Question: I have a two UIViews filled with UIButtons. I want to only allow one button to accept touches at a time PER UIView. That is to say I want multitouch working if you have one finger in each group of buttons but not if you have both fingers in the same group.
Of course exclusiveTouch set on the buttons makes sure only one button at a time is touched but it does it for the entire window. Is there a way to only allow one touch per UIView instead of the entire window?
So to give a better understand of the desired function. I want a user to be able to select a red and blue card using multitouch. Easy. BUT I don't want them to be able to select two red cards or anything like that. Problem is if I turn on exclusiveTouch on the cards only one card in the WHOLE WINDOW can be selected at a time. The desired functionality is to have exclusiveTouch only operate PER UIVIEW which each set of cards is wrapped in its own UIView already.
Just wanted to throw in that I am trying to find a solution that DOESN'T involve subclassing or otherwise overriding UIView's touch controllers. That is a last resort.

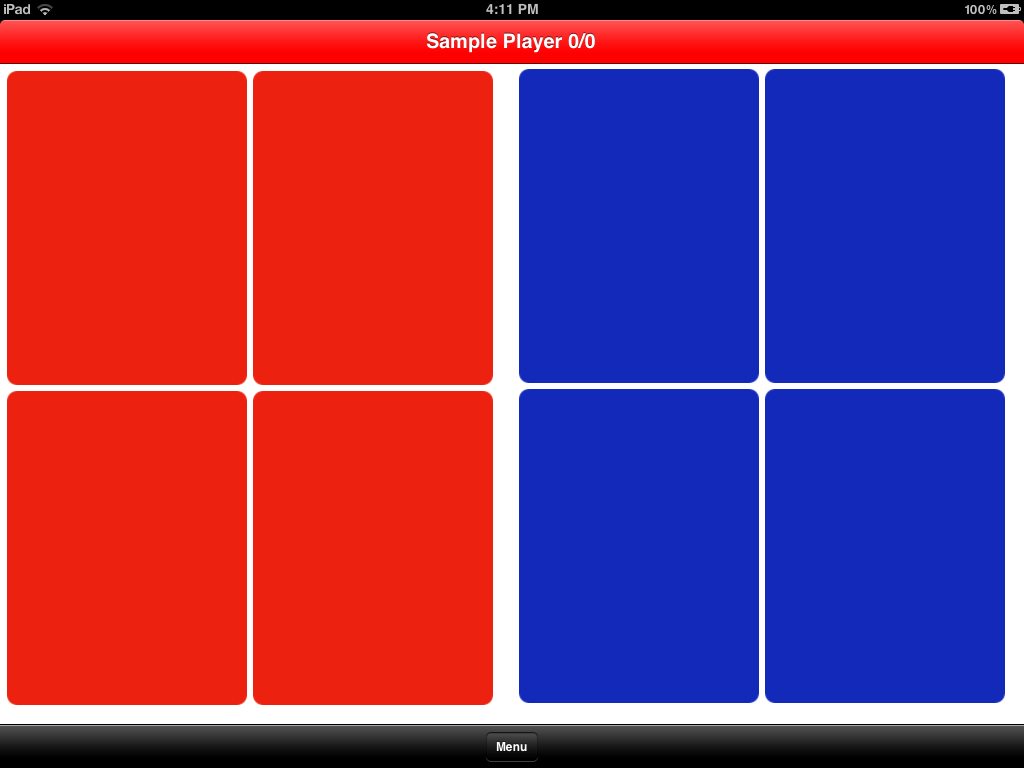
Answer: When touching down one of your buttons, you may set 'userInteractionEnabled' property of another button to 'NO' and set it back to 'YES' while touching up.
Sorry, I was an idiot.
...
Finally I got back to XCode. This code works (if I understood your aim correctly):
'''
@interface ViewController : UIViewController {
NSMutableArray *leftButtonsArray;
NSMutableArray *rightButtonsArray;
}
@end
'''
//
'''
@implementation ViewController
#pragma mark - Objects Processing
- (void)buttonDownAct:(UIButton *)sender {
sender.backgroundColor = [UIColor greenColor];
NSArray *targetArray = nil;
if ([leftButtonsArray indexOfObject:sender] == NSNotFound)
targetArray = rightButtonsArray;
else
targetArray = leftButtonsArray;
for (UIButton *button in targetArray)
if (button != sender)
button.userInteractionEnabled = NO;
}
- (void)buttonUpAct:(UIButton *)sender {
NSArray *targetArray = nil;
if ([leftButtonsArray indexOfObject:sender] == NSNotFound) {
targetArray = rightButtonsArray;
sender.backgroundColor = [UIColor blueColor];
}
else {
targetArray = leftButtonsArray;
sender.backgroundColor = [UIColor redColor];
}
for (UIButton *button in targetArray)
button.userInteractionEnabled = YES;
}
#pragma mark - View lifecycle
- (void)loadView {
leftButtonsArray = [[NSMutableArray alloc] init];
rightButtonsArray = [[NSMutableArray alloc] init];
self.view = [[UIView alloc] initWithFrame:[[UIScreen mainScreen] applicationFrame]];
self.view.backgroundColor = [UIColor whiteColor];
float desiredWidth = self.view.frame.size.width / 4, desiredHeight = self.view.frame.size.height / 2;
for (int i = 0; i < 4; i++) {
UIButton *button = [UIButton buttonWithType:UIButtonTypeCustom];
button.frame = CGRectInset(CGRectMake(desiredWidth * (i % 2), desiredHeight * (i / 2), desiredWidth, desiredHeight), 10, 10);
[button setBackgroundColor:[UIColor redColor]];
[button addTarget:self action:@selector(buttonDownAct:) forControlEvents:UIControlEventTouchDown];
[button addTarget:self action:@selector(buttonUpAct:) forControlEvents:UIControlEventTouchUpInside | UIControlEventTouchUpOutside];
[self.view addSubview:button];
[leftButtonsArray addObject:button];
}
for (int i = 0; i < 4; i++) {
UIButton *button = [UIButton buttonWithType:UIButtonTypeCustom];
button.frame = CGRectInset(CGRectOffset(CGRectMake(desiredWidth * (i % 2), desiredHeight * (i / 2), desiredWidth, desiredHeight), self.view.frame.size.width / 2, 0), 10, 10);
[button setBackgroundColor:[UIColor blueColor]];
[button addTarget:self action:@selector(buttonDownAct:) forControlEvents:UIControlEventTouchDown];
[button addTarget:self action:@selector(buttonUpAct:) forControlEvents:UIControlEventTouchUpInside | UIControlEventTouchUpOutside];
[self.view addSubview:button];
[rightButtonsArray addObject:button];
}
}
@end
'''